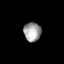
Tissue: skin
Cell type: Epithelial cells
Senescence score: 0.2141
Nuclear area (px): 333
Mean DAPI intensity: 155.288